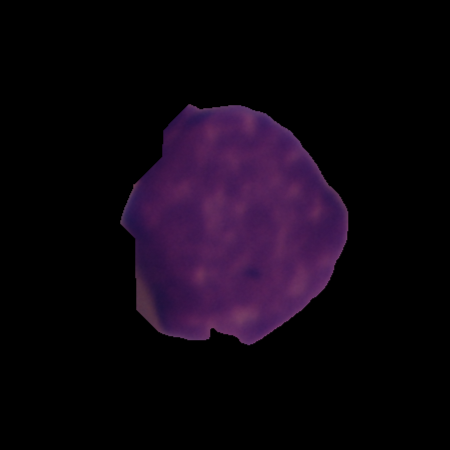
Label: cancer